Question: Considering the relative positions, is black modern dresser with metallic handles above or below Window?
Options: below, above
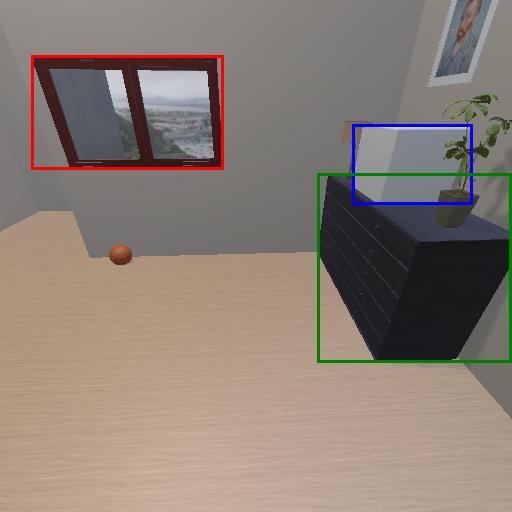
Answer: below